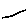
Label: line